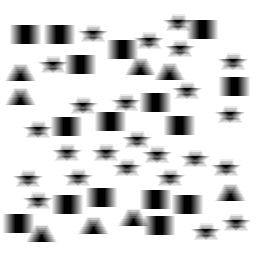
Squares: 16
Triangles: 8
Stars: 24
Total shapes: 48